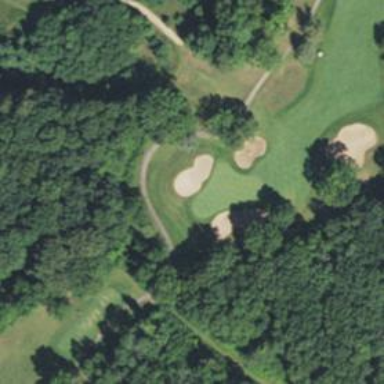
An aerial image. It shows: Path for both roads and golfers.